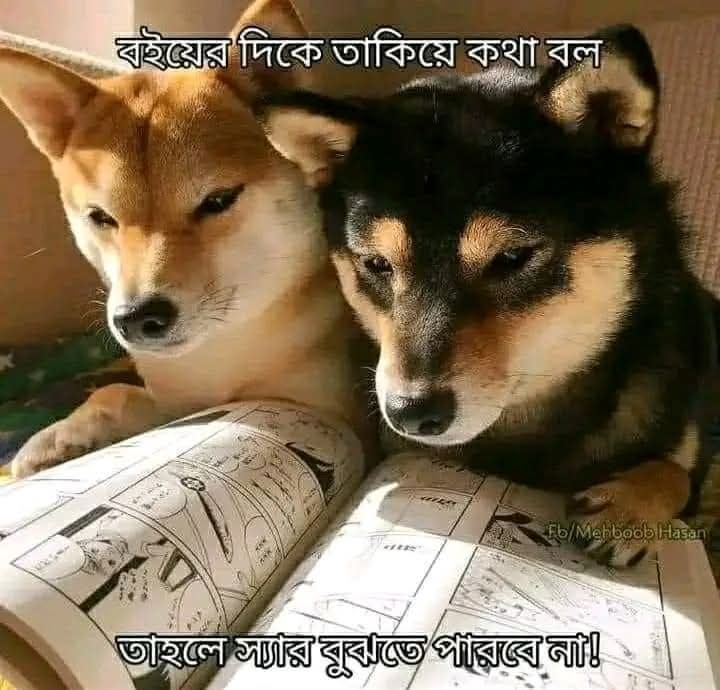
Text: বইয়ের দিকে তাকিয়ে কথা বল
তাহলে স্যার বুঝতে পারবে না!

Label: Non Hate